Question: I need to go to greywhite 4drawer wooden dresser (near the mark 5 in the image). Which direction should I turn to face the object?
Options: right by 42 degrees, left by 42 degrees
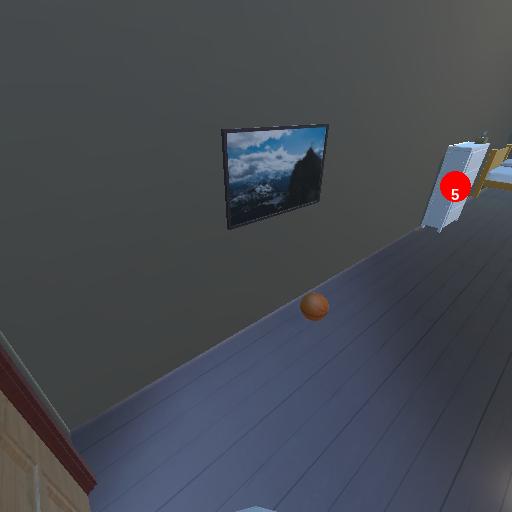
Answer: right by 42 degrees